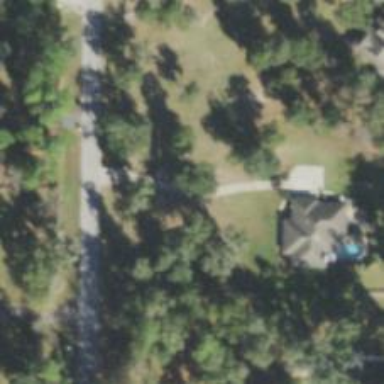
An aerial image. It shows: Driveway.